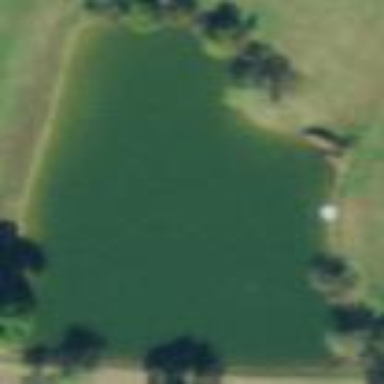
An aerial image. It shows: Pond surrounded by natural water.